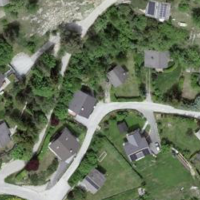
EUNIS habitat code: 55
Species observed at this site:
Geranium sanguineum
Phoenicurus ochruros
Juniperus communis